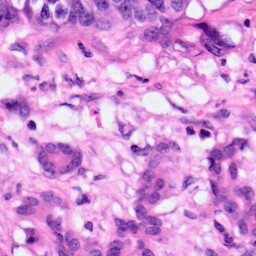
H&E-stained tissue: Pancreatic